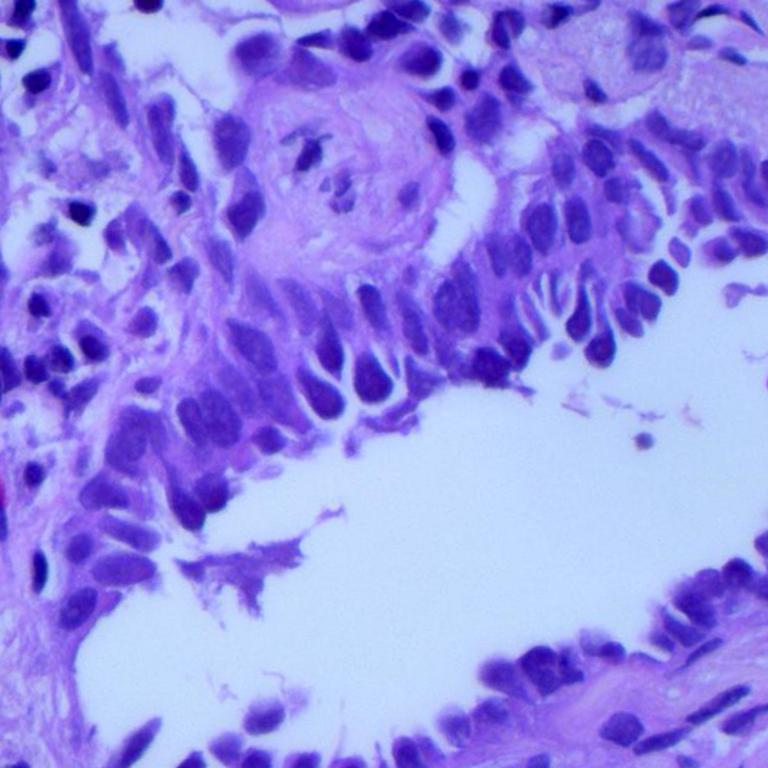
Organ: lung
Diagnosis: adenocarcinomas